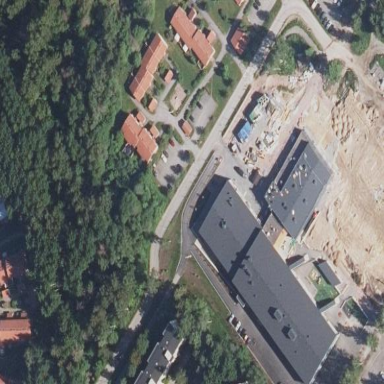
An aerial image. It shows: School building.